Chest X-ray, AP view. Patient: 61 years old, sex F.
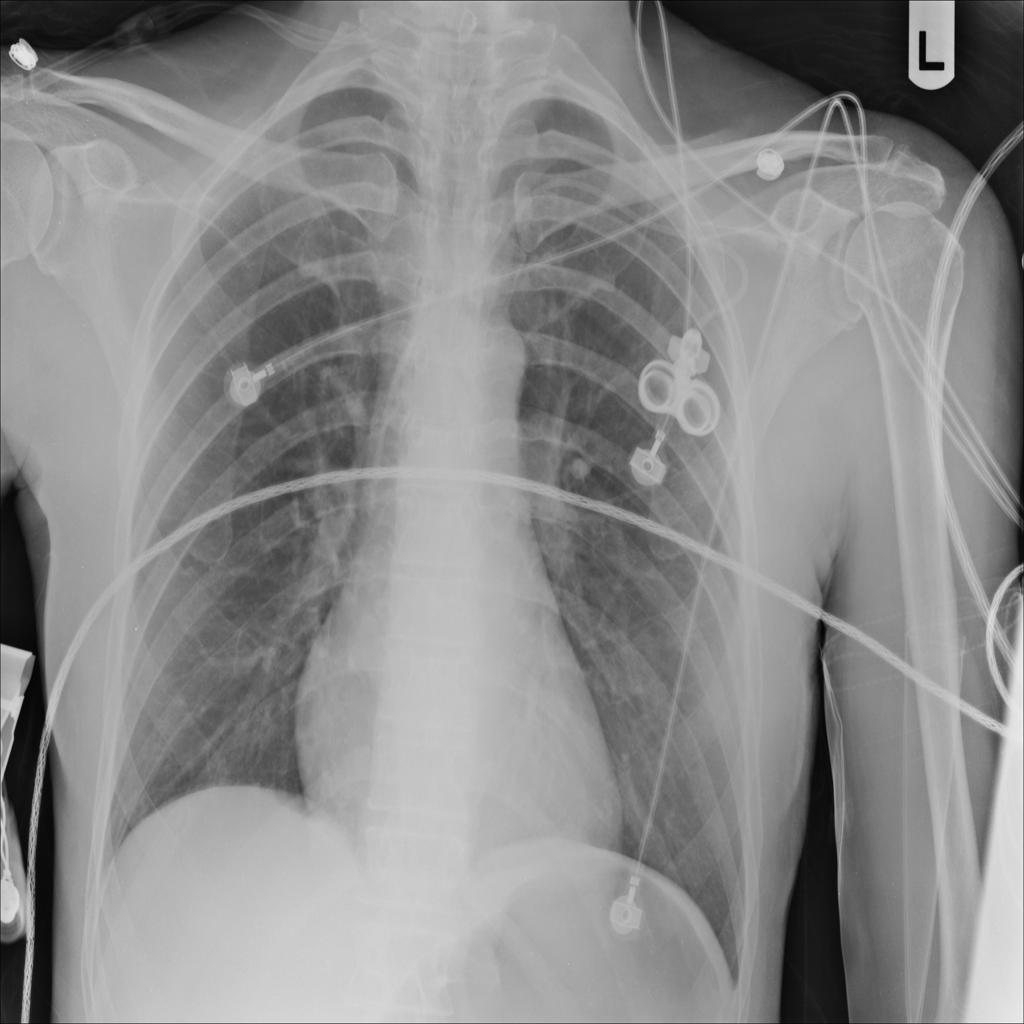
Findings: No Finding